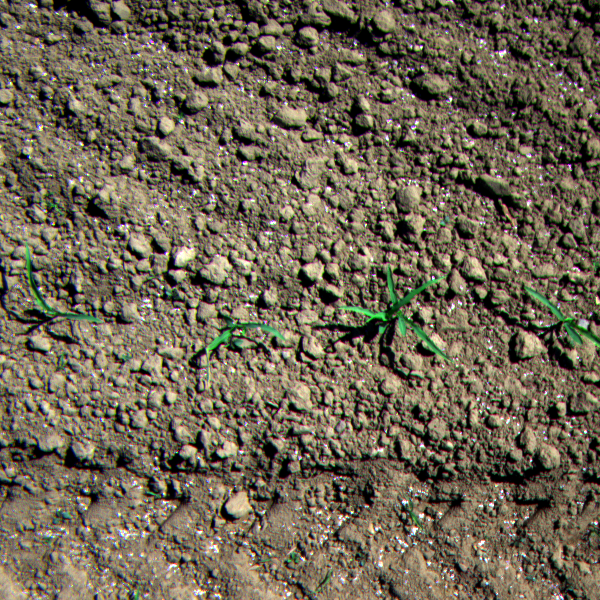
Acquisition date: 2023-05-30
Tile: 0155
Annotated plant instances:
label: maize
label: maize
label: maize
label: amaranth
label: amaranth
label: amaranth
label: weed_other
label: maize
label: maize
label: amaranth
label: quickweed
label: amaranth
label: amaranth
label: barnyard_grass
label: amaranth
label: amaranth
label: maize
label: barnyard_grass
label: maize
label: weed_other
label: weed_other
label: barnyard_grass
label: barnyard_grass